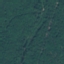
Land use / land cover: Forest